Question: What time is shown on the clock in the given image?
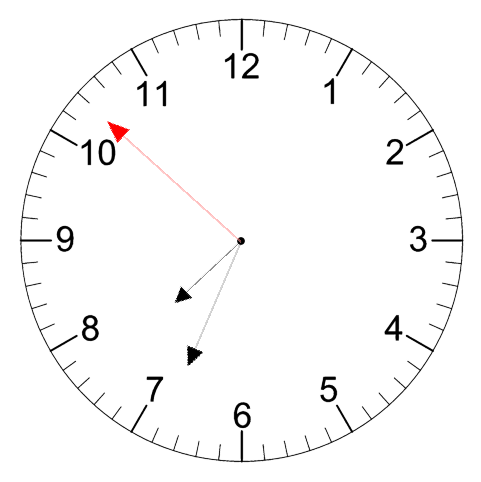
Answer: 07:33:52